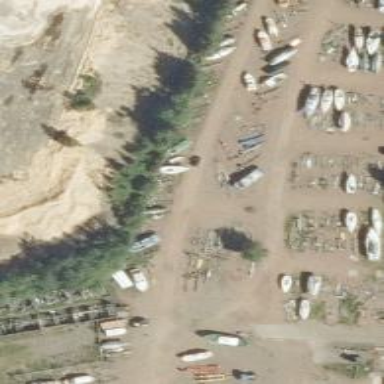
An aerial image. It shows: Boatyard along the waterway.